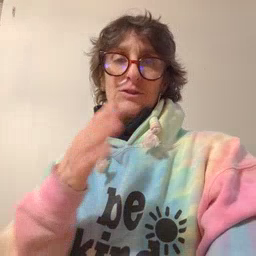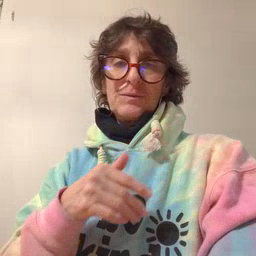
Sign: fish